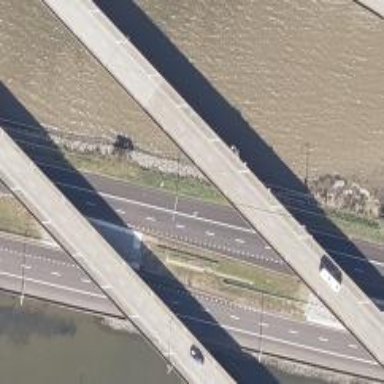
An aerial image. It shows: Bridge over motorway.